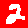
Digit: 2